Question: '''
<script type="text/javascript">
function checkAll(formname, checktoggle)
{
var checkboxes = new Array();
checkboxes = document[formname].getElementsByTagName('input');
for (var i = 0; i < checkboxes.length; i++) {
if (checkboxes[i].type === 'checkbox') {
checkboxes[i].checked = checktoggle;
}
}
}
</script>
<form name="myform">
<li>
<label class="cba">
<a href="javascript:void();" onclick="javascript:checkAll('myform', true);">Check All</a> |
<a href="javascript:void();" onclick="javascript:checkAll('myform', false);">UnCheck All</a>
</label>
</li>
<li>
<input class="cba" type="checkbox" name="content1" value="1"<?php checked('1', $slct); ?>/>
</li>
<li>
<input class="cbc" type="checkbox" name="content2" value="2"<?php checked('2', $copy); ?>/>
</li>
<li>
<input class="cbx" type="checkbox" name="content3" value="3"<?php checked('3', $cut); ?>/>
</li>
</form>
'''
I have made the toggle option for the checkbox check all and uncheck all. Still now check all and uncheck all is not working I get the error in console while viewing in Firebug. Here is the screenshot I attached.
I am not sure what was my mistake:

Any suggestion would be great.
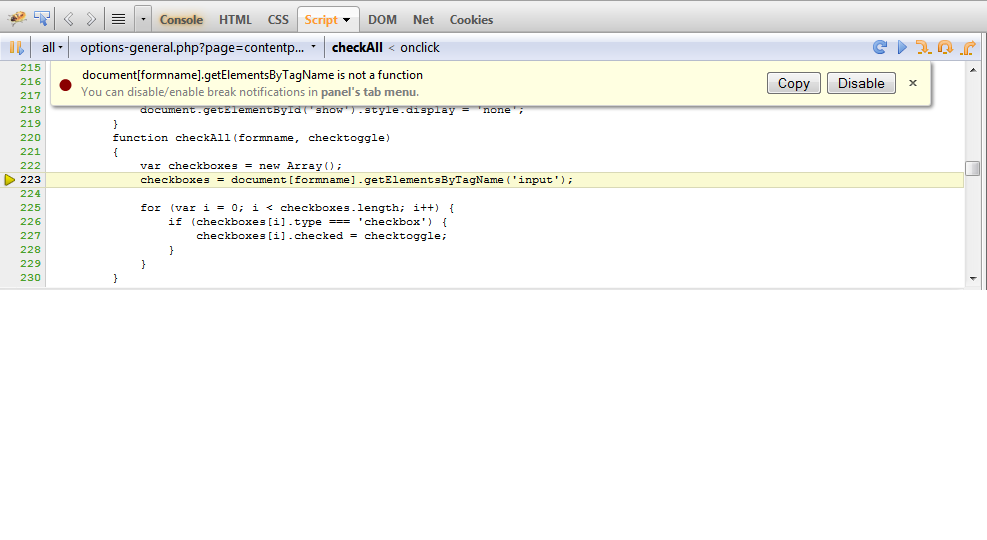
Answer: Your syntax is incorrect. Your missing the '.forms' so it should look like this
'''
document.forms[formName].getElementsByTagName("input");
'''